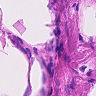
Metastatic tissue present: no